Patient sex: F
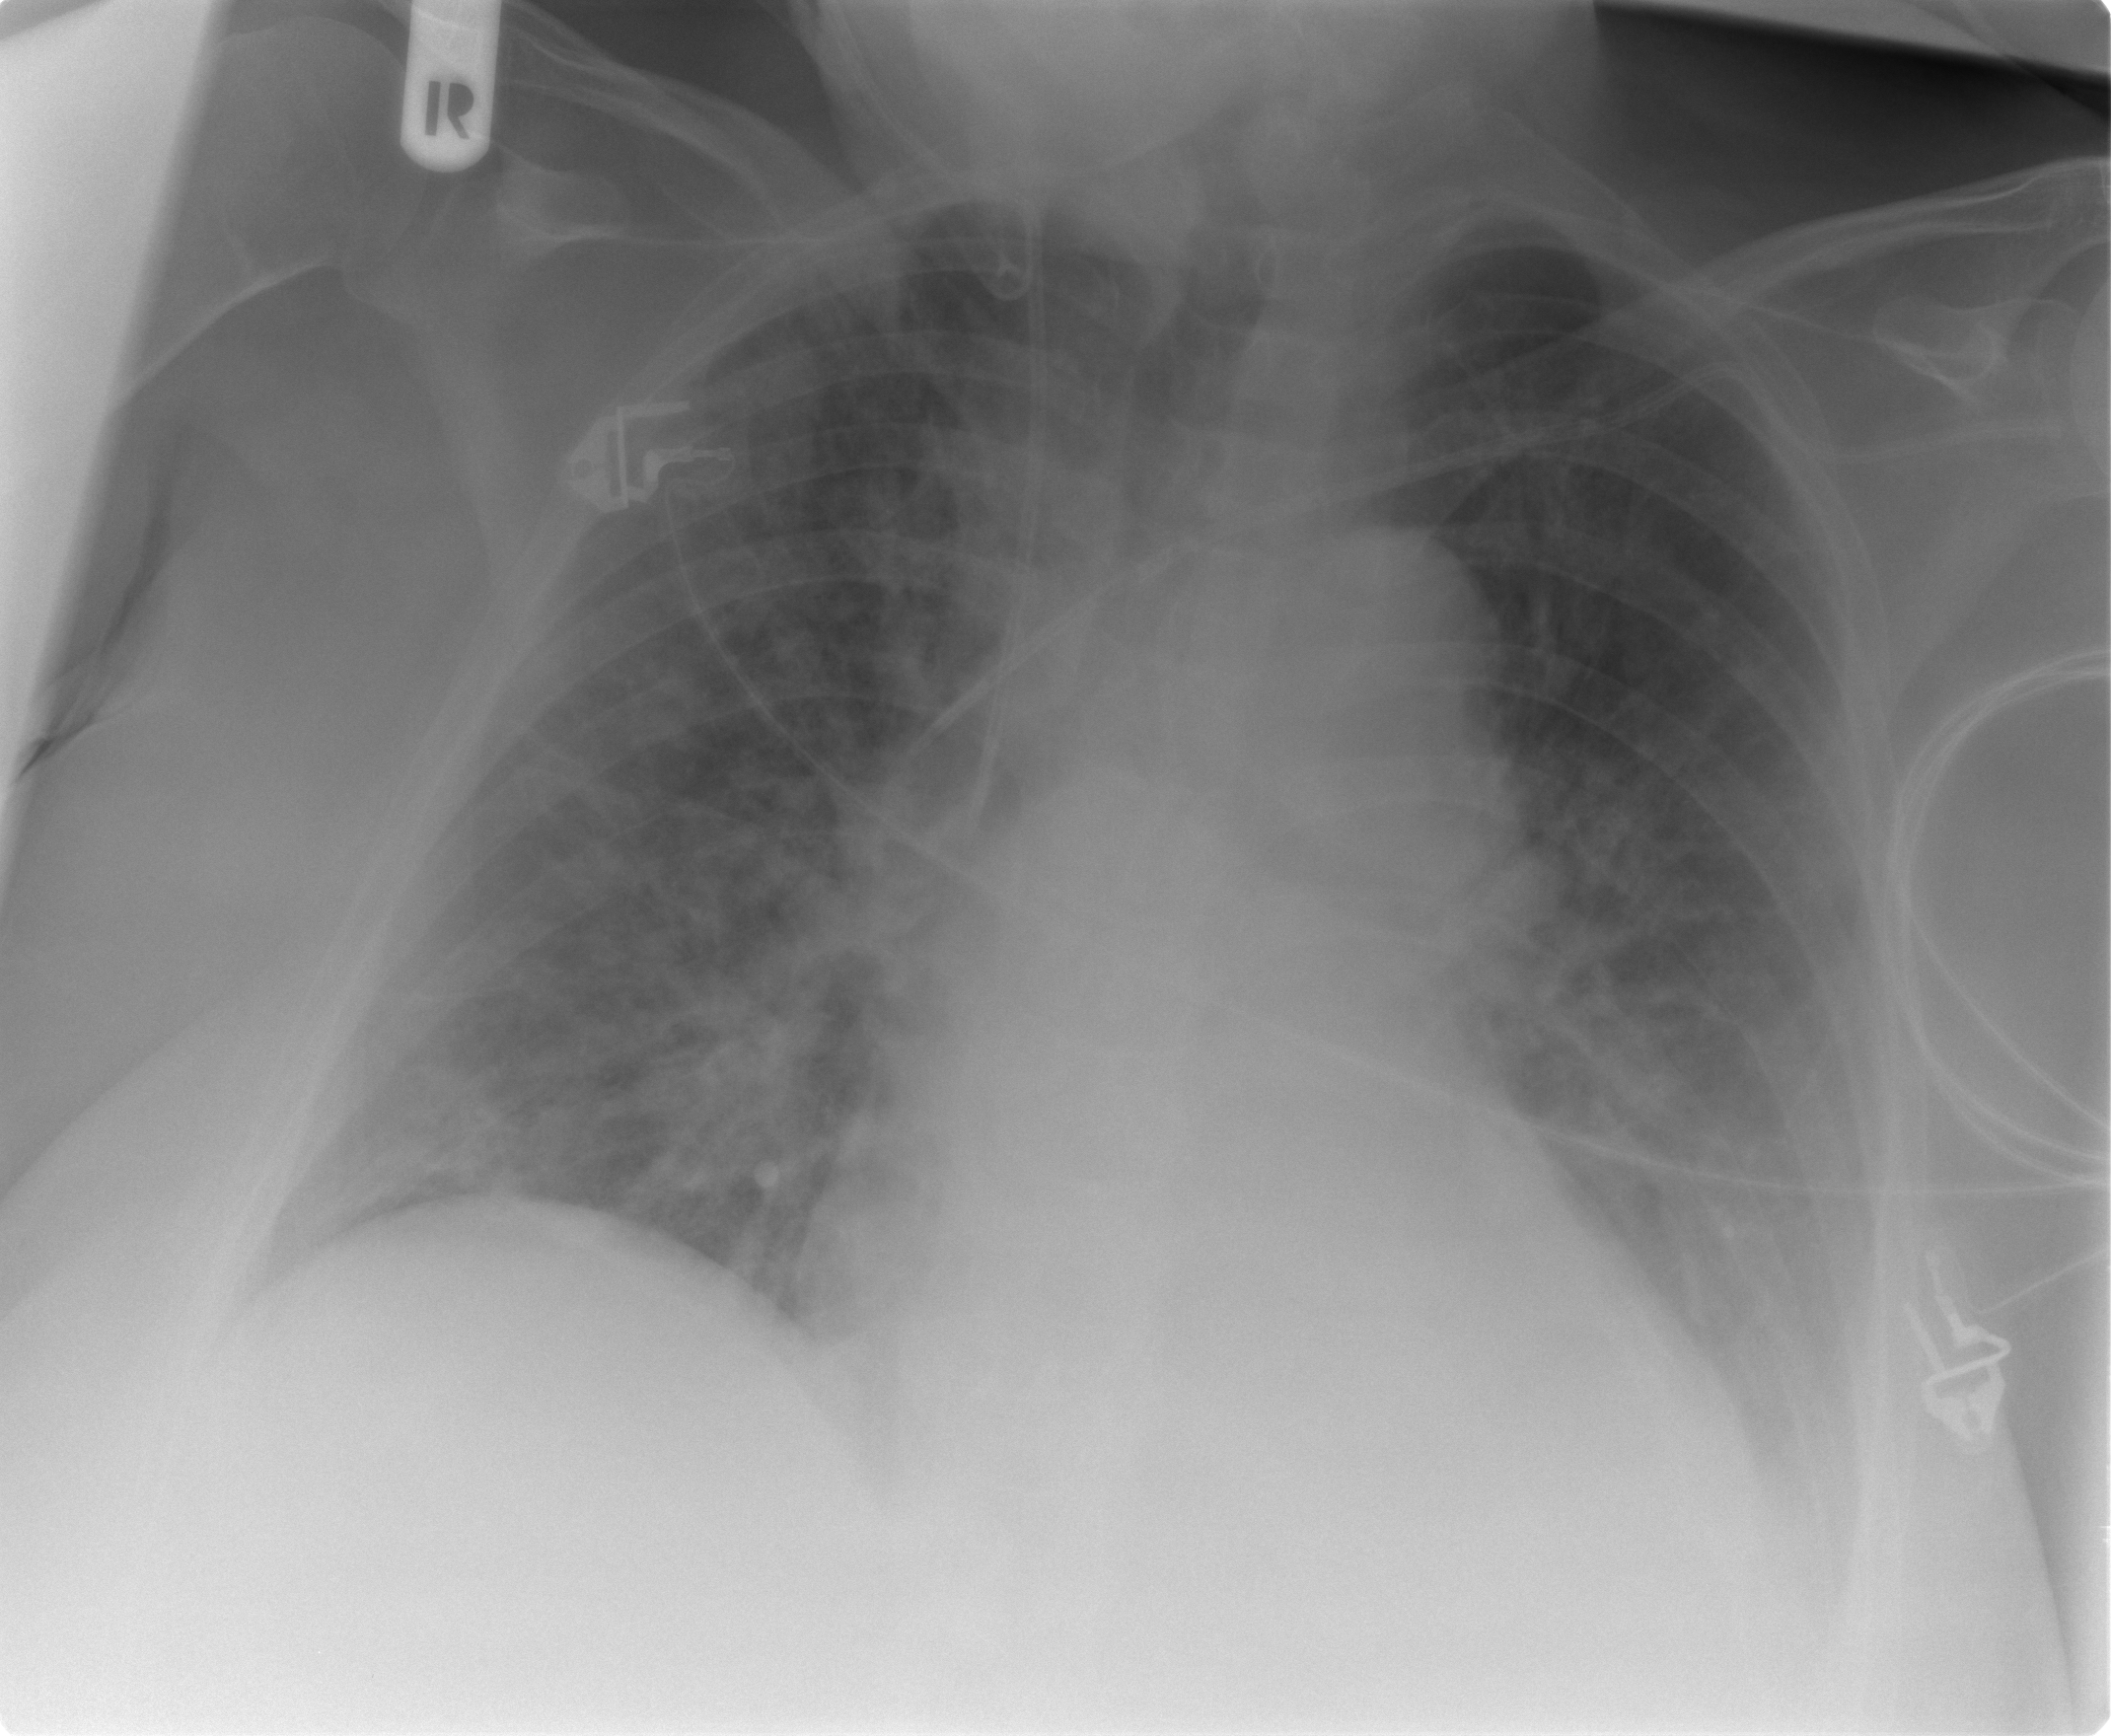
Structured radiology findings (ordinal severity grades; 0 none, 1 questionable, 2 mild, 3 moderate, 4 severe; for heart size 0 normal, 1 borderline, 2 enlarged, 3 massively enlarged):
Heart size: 2
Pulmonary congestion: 3
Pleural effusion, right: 1
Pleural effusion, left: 3
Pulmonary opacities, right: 3
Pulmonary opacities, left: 2
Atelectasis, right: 2
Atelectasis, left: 2